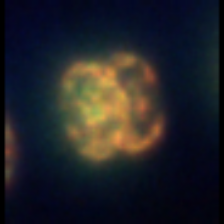
Taxon: Thalassiosira
Group: Diatoms